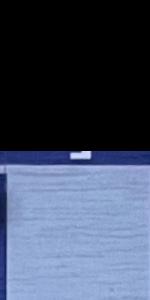
Label: Empty